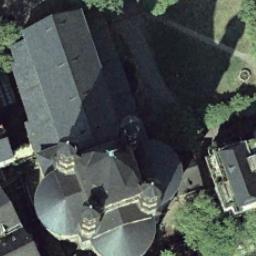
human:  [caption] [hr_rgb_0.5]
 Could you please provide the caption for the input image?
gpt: There is a church in the middle of the grass .

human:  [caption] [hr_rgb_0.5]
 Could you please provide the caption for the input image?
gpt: The church with four towers and the rest of the church has a gray sloping roof .

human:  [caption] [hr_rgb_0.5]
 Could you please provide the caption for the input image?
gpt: A cathedral with a gray roof, The main house in the middle of the church has several round roofs, And there are many trees around the church .

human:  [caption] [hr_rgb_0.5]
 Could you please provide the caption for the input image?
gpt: This is a church, Beside the road .

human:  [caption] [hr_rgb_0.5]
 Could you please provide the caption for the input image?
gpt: There are many trees near the church .